Question: in my android application i have a string that contains a specific word so i want to display whole string in text view and the specific word should be highlighted.Hope following image will give you an idea.

I have used following code to do this but its not working.
CODE:
con is my string and groupNameContent is the text field.
'''
con.replaceAll(arrGroupelements[groupPosition][5],"<font color='#CA278C'>"+arrGroupelements[groupPosition][5]+"</font>.");
groupNameContent.setText(Html.fromHtml(con));
'''
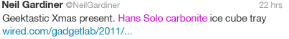
Answer: for each word, you can use:
'''
TextView textView = (TextView)findViewById(R.id.mytextview01);
//use a loop to change text color
Spannable WordtoSpan = new SpannableString("partial colored text");
WordtoSpan.setSpan(new ForegroundColorSpan(Color.BLUE), 2, 4, Spannable.SPAN_EXCLUSIVE_EXCLUSIVE);
textView.setText(WordtoSpan);
'''